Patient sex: M
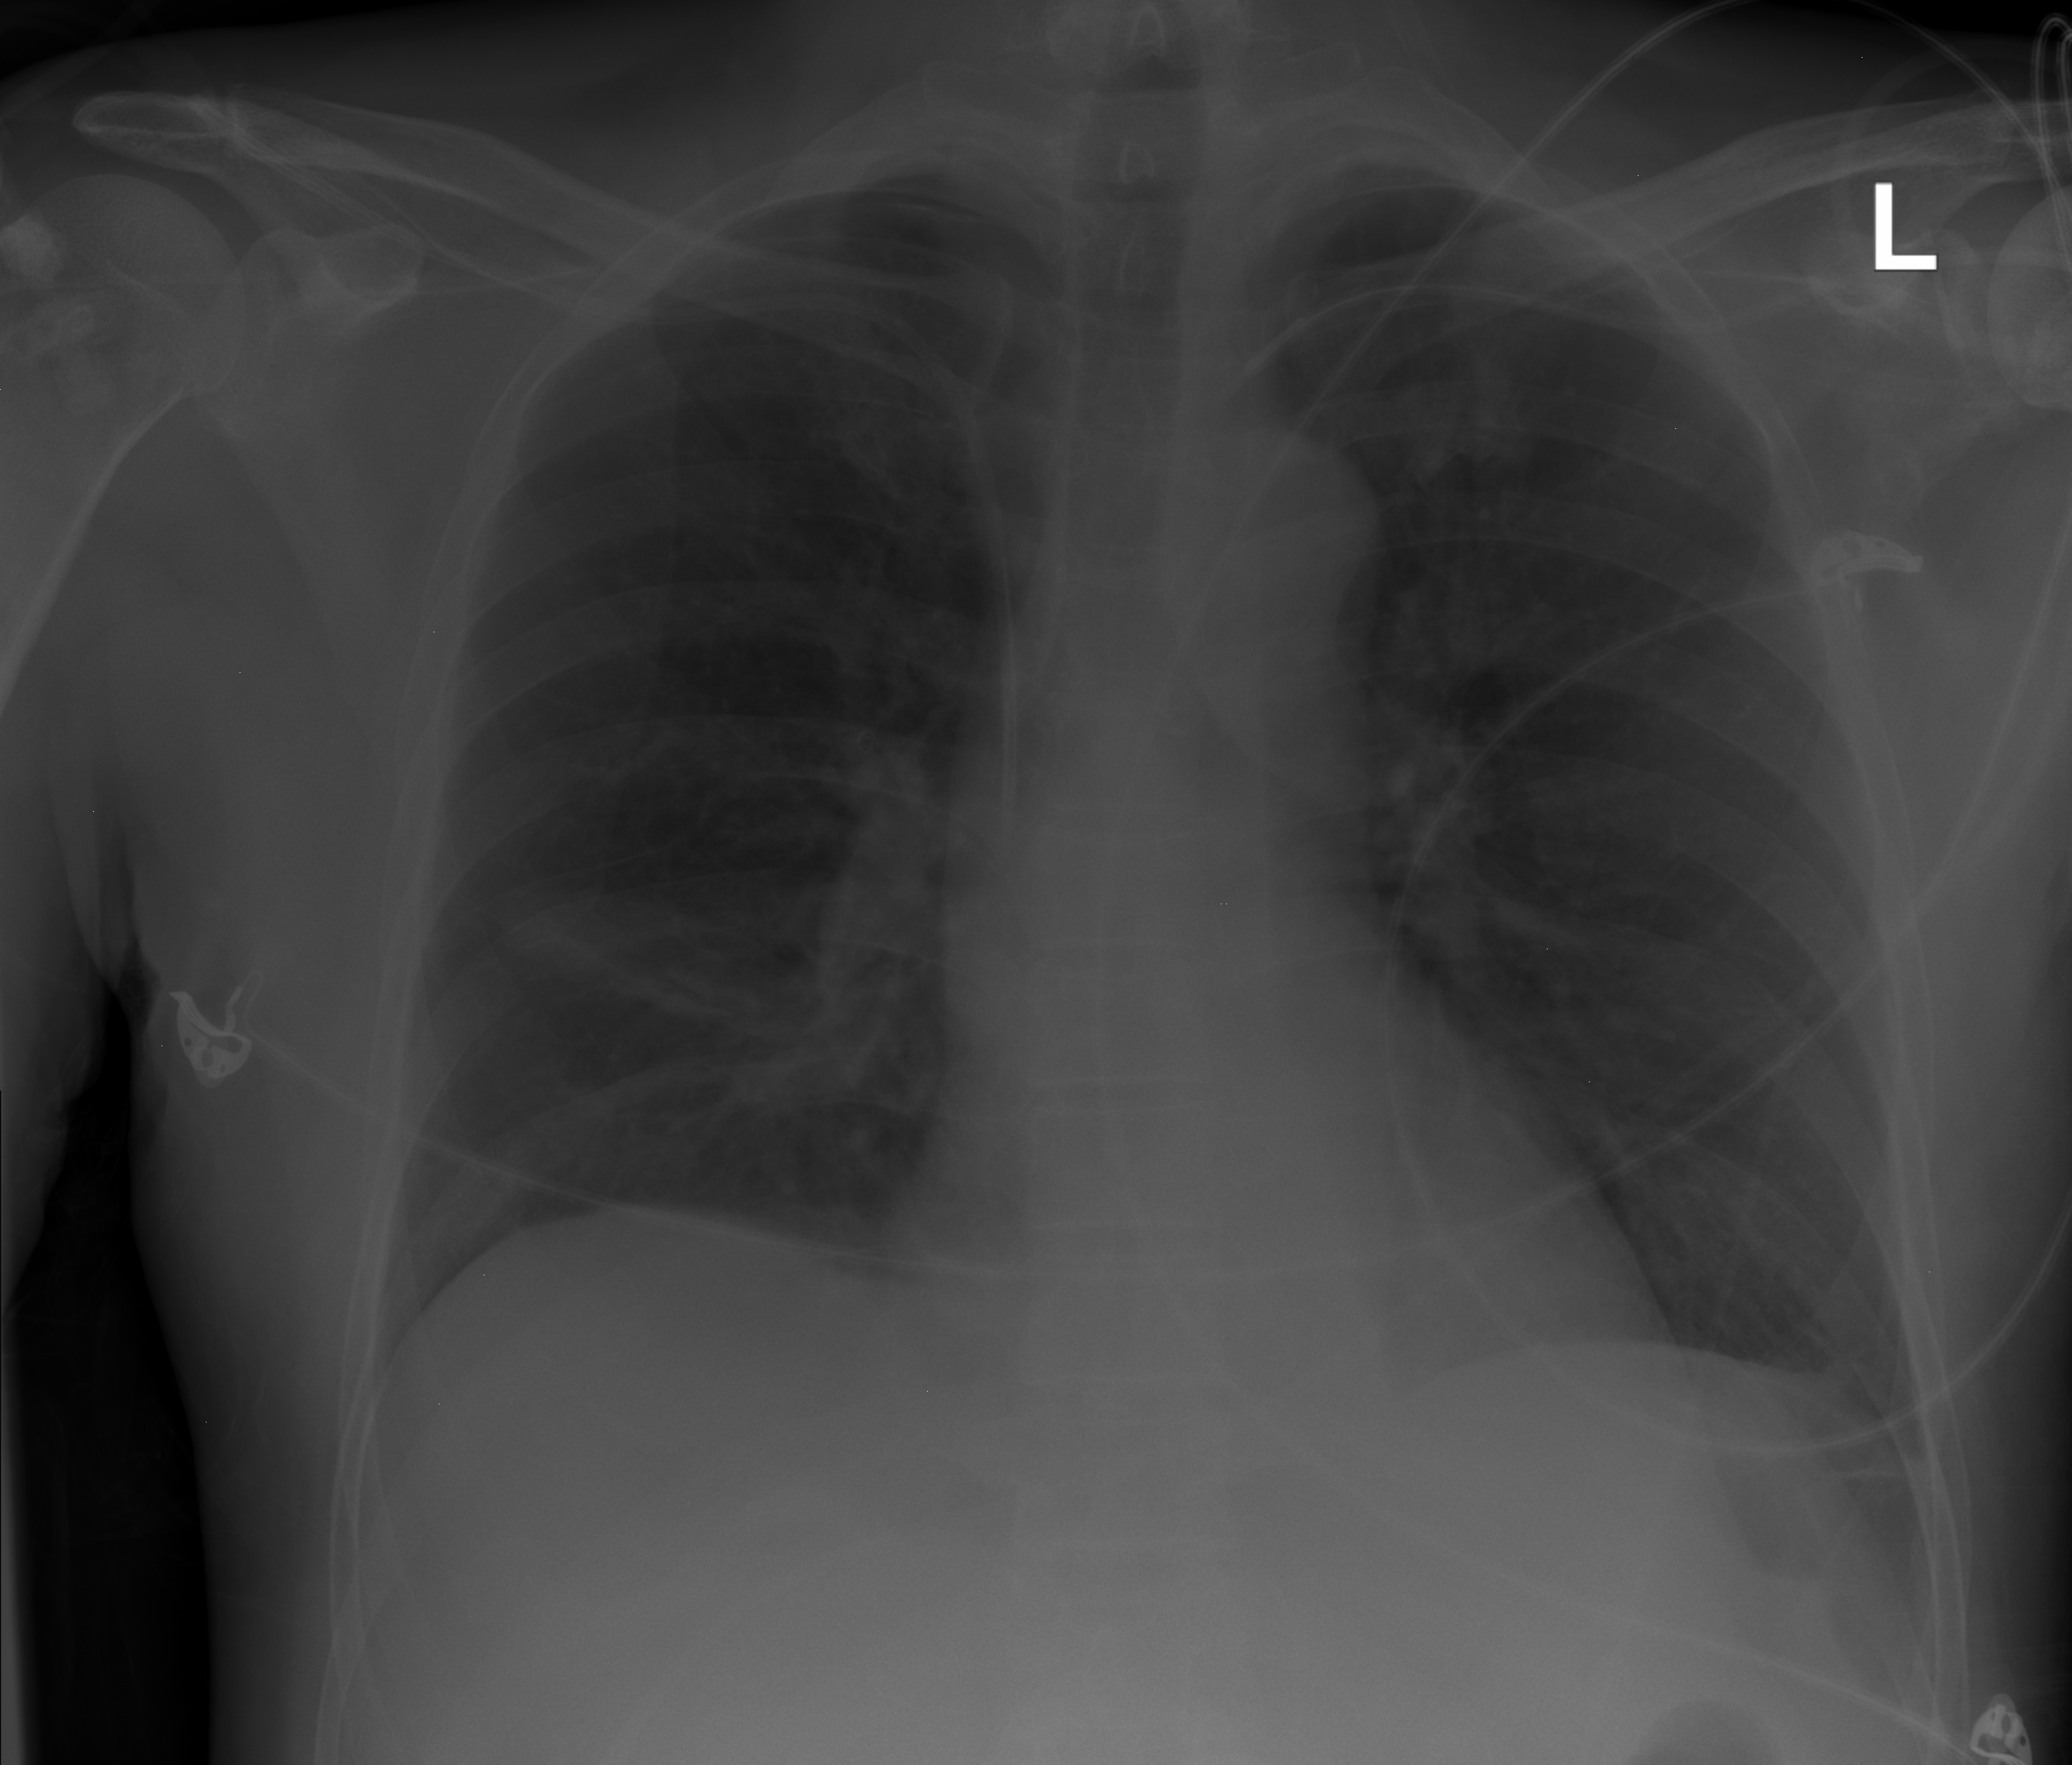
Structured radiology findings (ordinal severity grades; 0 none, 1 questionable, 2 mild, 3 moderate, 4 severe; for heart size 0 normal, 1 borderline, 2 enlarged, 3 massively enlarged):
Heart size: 0
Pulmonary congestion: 0
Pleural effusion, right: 0
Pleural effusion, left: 0
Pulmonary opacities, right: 0
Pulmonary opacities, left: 0
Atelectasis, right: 2
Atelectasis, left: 0